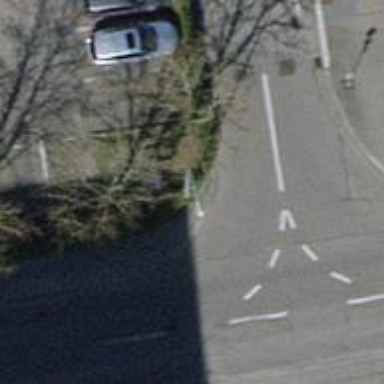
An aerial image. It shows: Kerb barrier.